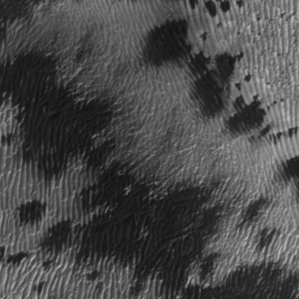
Label: frost